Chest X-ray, AP view. Patient: 19 years old, sex F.
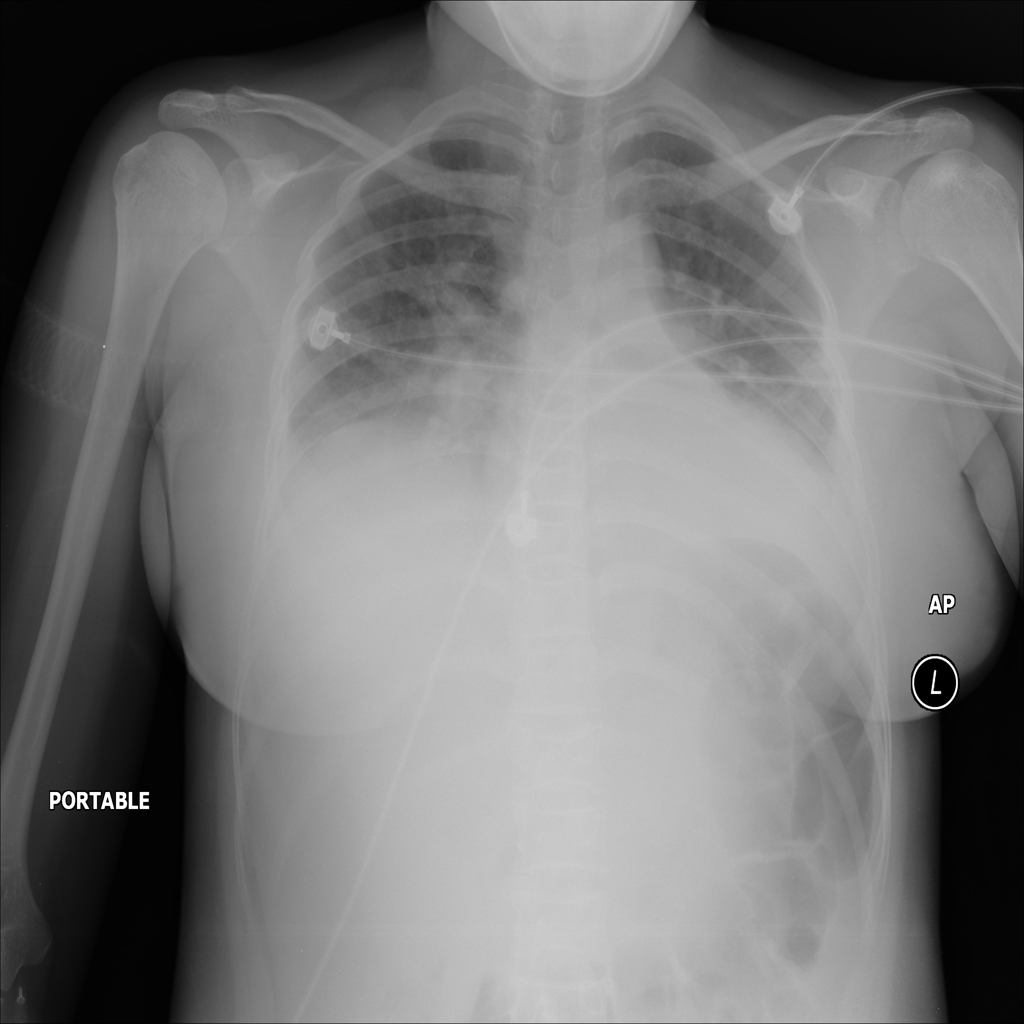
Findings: Effusion